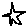
Label: star